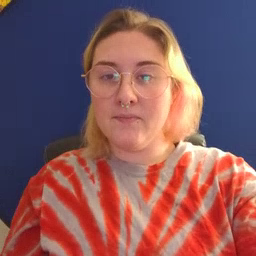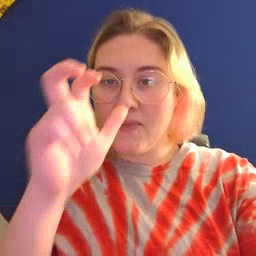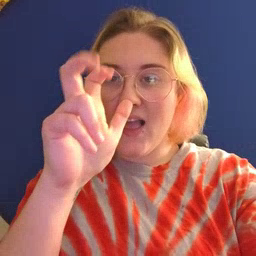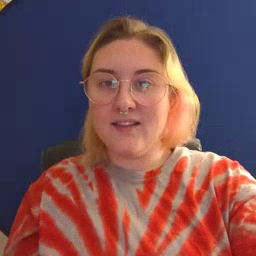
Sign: bug